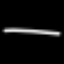
Label: line